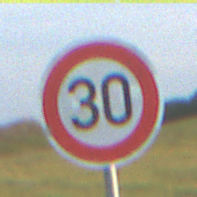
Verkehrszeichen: Geschwindigkeit30
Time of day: SunriseSunset
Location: Outdoor (Nature)
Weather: PartlyCloudy
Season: NotSpecified
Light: Natural